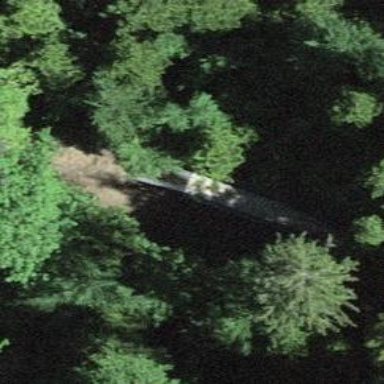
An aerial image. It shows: Path on bridge.